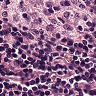
Metastatic tissue present: no